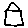
Label: house